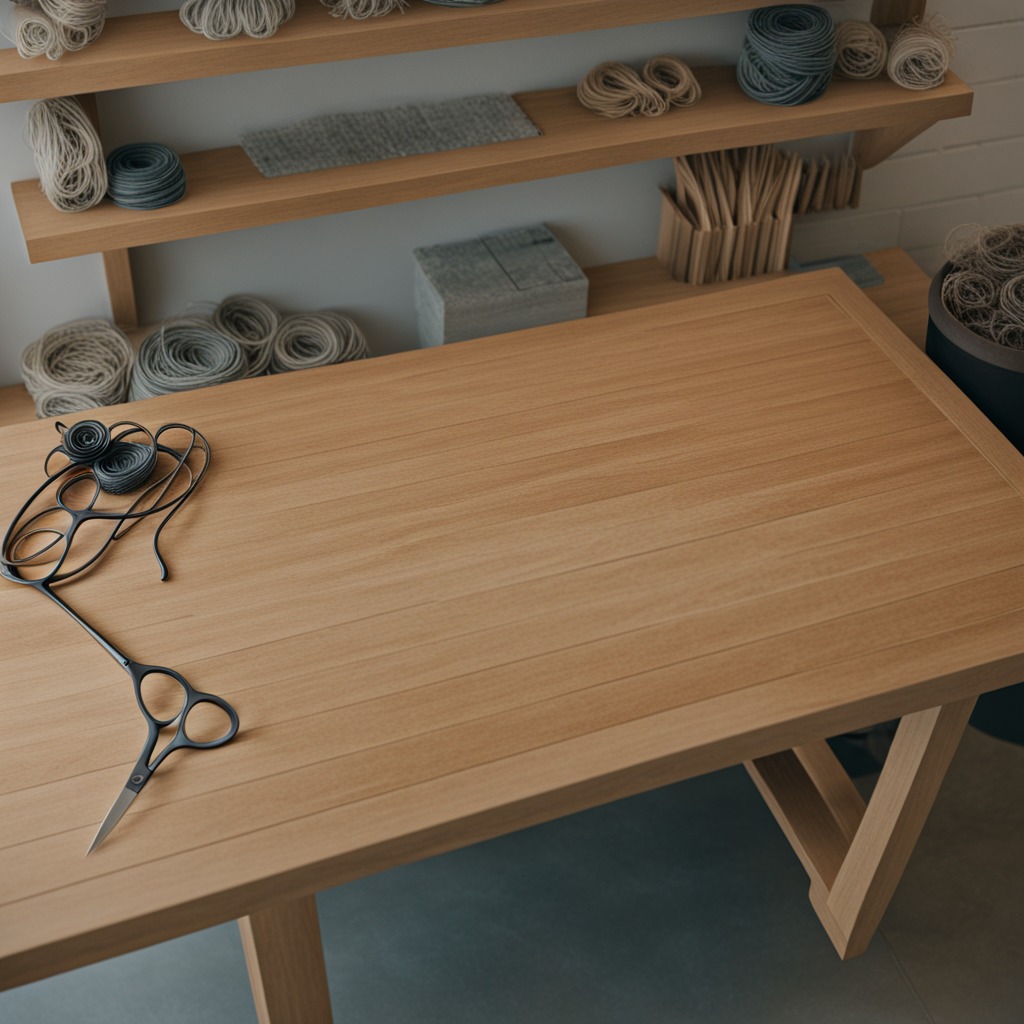
A scissor lies on a workbench inside a coastal fishing gear workshop.